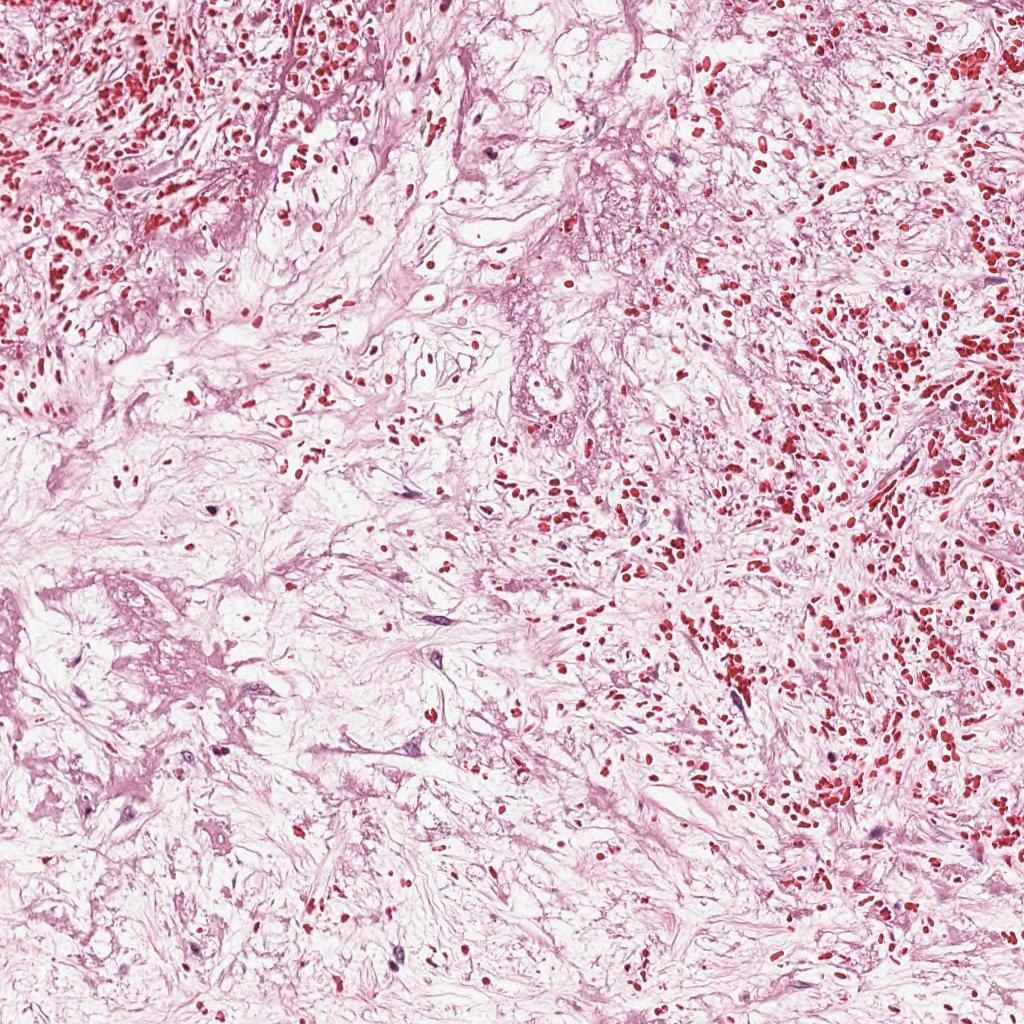
Label: Non-Viable-Tumor